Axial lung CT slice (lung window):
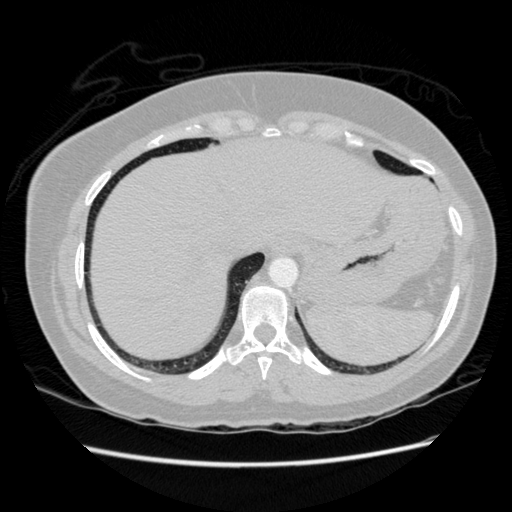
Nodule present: no